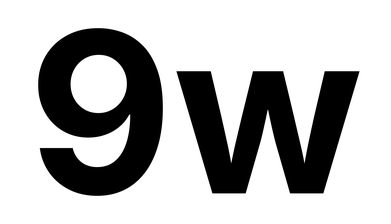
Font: Inter_Bold